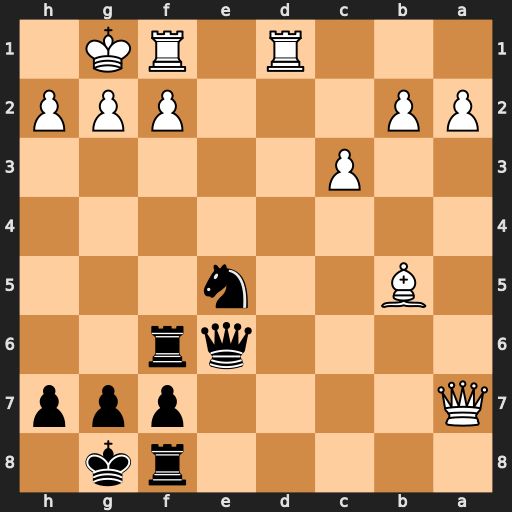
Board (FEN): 5rk1/Q4ppp/4qr2/1B2n3/8/2P5/PP3PPP/3R1RK1
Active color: b
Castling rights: -
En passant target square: -
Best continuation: Nf3+ gxf3 Rg6+ Kh1 Qh3